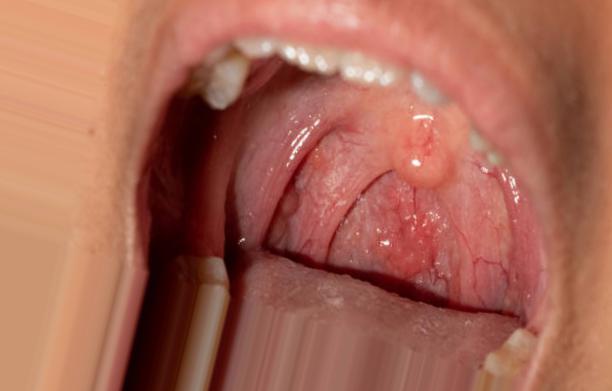
Condition: Mouth Ulcer